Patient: sex F, age 35
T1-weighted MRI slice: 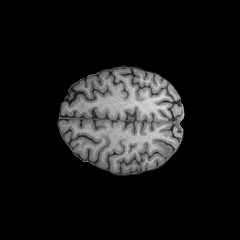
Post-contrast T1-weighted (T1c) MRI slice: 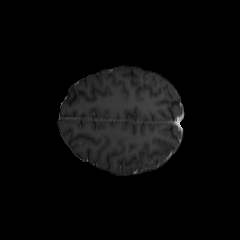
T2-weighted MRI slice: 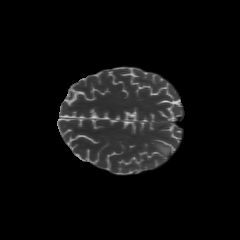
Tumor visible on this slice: yes
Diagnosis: Astrocytoma, IDH-mutant
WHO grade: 2